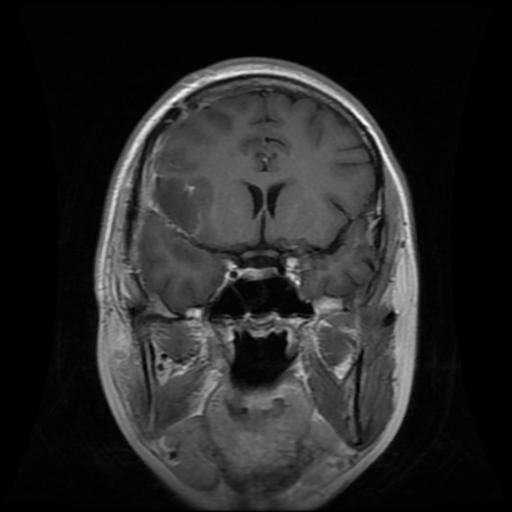
Label: glioma